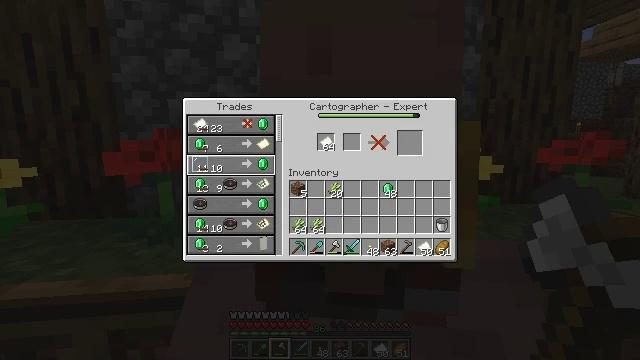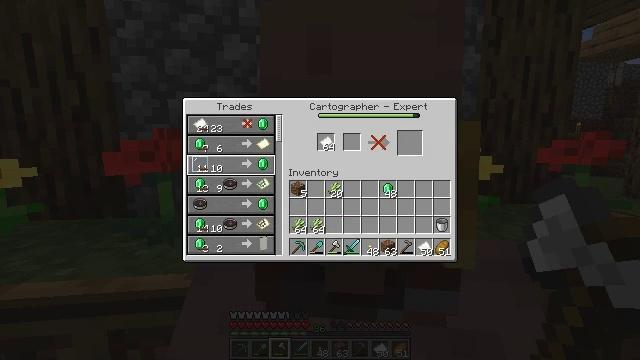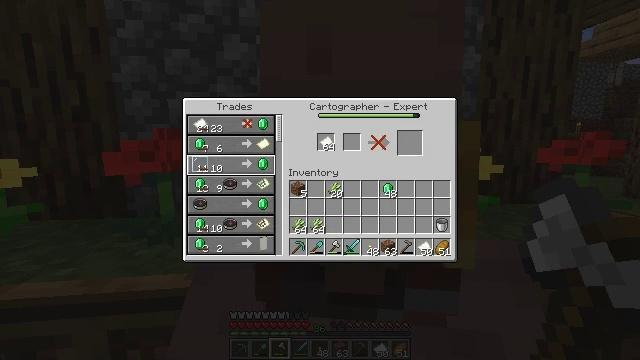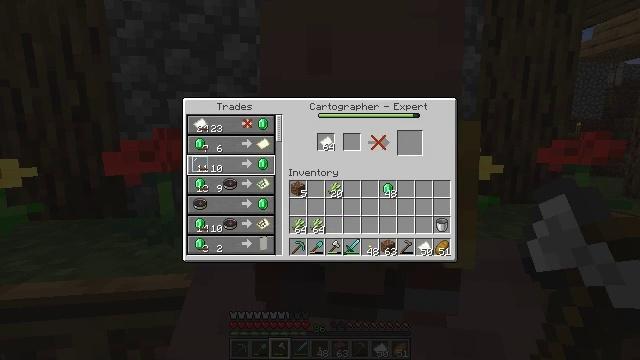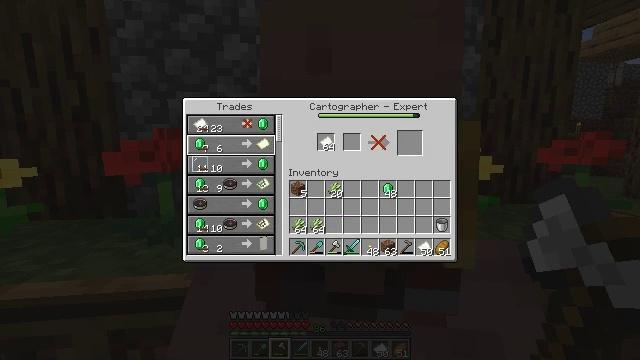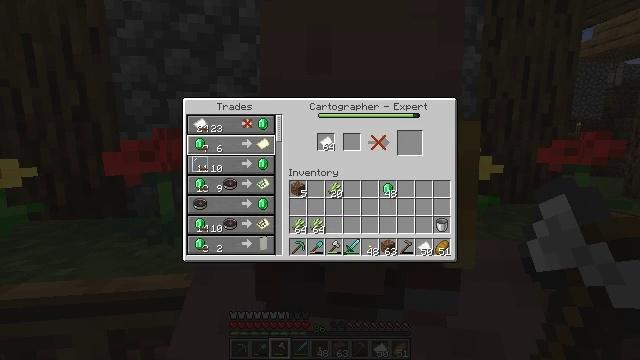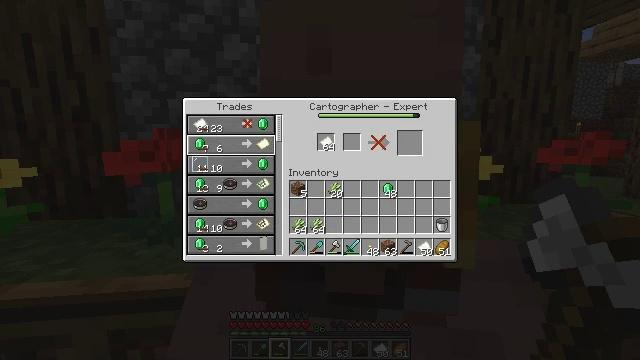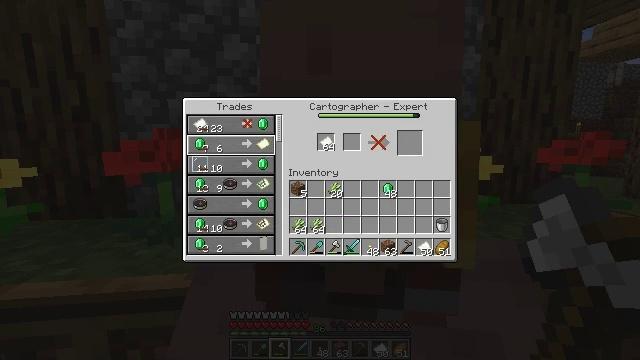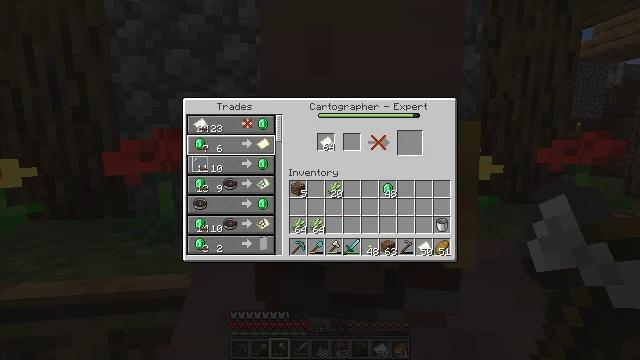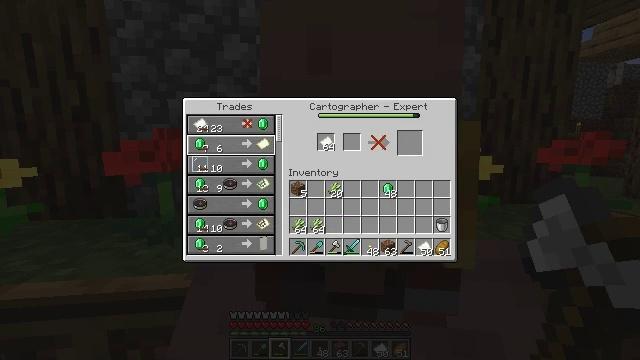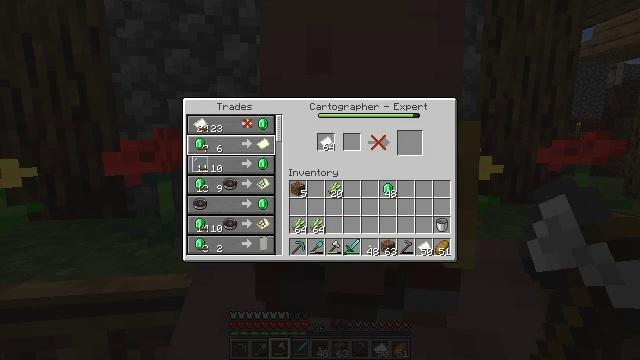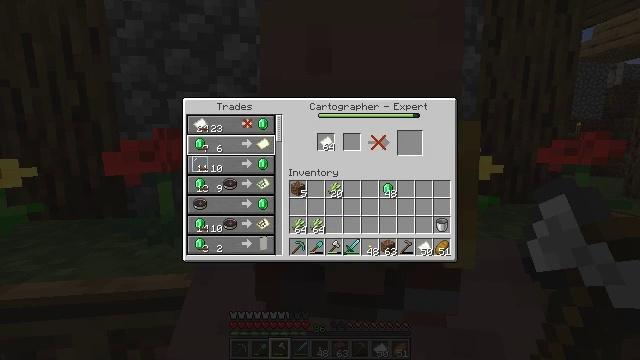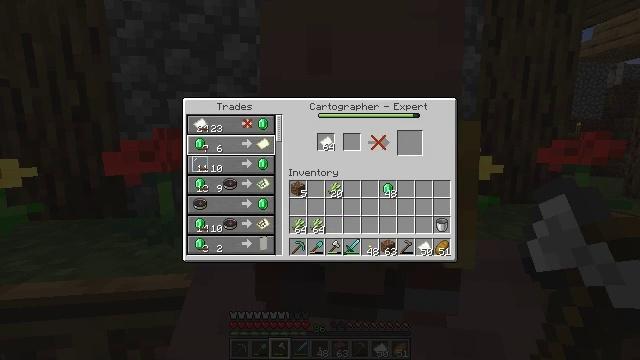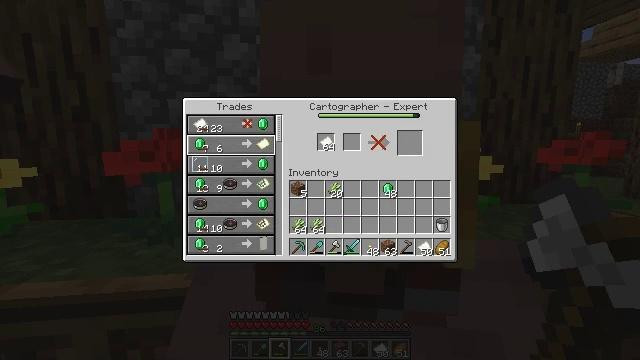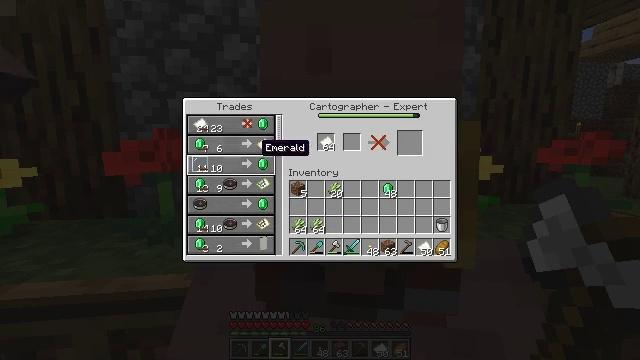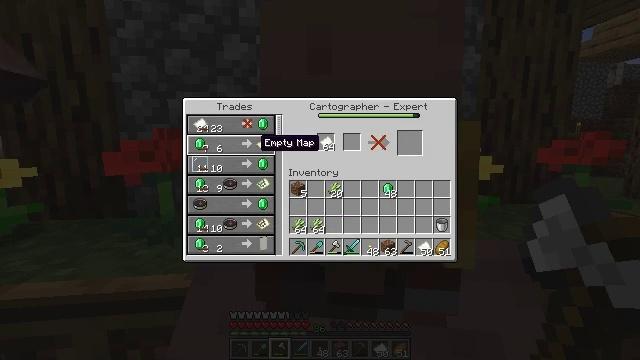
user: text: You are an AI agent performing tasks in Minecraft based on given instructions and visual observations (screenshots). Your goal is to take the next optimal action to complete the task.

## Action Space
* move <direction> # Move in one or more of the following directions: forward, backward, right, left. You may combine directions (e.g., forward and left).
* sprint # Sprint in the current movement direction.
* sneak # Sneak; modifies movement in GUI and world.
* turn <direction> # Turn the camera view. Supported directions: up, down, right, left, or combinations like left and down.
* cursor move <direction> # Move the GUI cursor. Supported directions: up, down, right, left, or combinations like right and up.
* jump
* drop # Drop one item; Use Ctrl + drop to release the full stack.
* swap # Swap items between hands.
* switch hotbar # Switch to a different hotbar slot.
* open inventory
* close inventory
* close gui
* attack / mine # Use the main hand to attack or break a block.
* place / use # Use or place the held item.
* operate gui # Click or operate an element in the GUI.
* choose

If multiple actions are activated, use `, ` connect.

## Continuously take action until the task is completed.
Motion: motion action
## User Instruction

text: Gather sugar cane for crafting.
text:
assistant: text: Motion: no_op
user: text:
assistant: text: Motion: no_op
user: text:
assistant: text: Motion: no_op
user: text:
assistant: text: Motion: no_op
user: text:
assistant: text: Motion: no_op
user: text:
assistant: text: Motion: no_op
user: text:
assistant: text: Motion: no_op
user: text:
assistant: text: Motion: no_op
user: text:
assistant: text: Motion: no_op
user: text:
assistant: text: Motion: no_op
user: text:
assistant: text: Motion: no_op
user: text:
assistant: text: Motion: no_op
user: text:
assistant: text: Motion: no_op
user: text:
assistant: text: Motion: no_op
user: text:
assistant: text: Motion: no_op
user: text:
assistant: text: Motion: no_op
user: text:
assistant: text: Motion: no_op
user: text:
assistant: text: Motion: no_op
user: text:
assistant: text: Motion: no_op
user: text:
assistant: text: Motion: no_op
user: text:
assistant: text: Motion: cursor move right
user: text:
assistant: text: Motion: cursor move right
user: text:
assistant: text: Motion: cursor move right and down
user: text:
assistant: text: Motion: cursor move right
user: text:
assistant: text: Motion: cursor move right
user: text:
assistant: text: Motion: cursor move right
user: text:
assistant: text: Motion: cursor move right
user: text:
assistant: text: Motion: no_op
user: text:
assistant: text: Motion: no_op
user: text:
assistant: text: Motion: no_op